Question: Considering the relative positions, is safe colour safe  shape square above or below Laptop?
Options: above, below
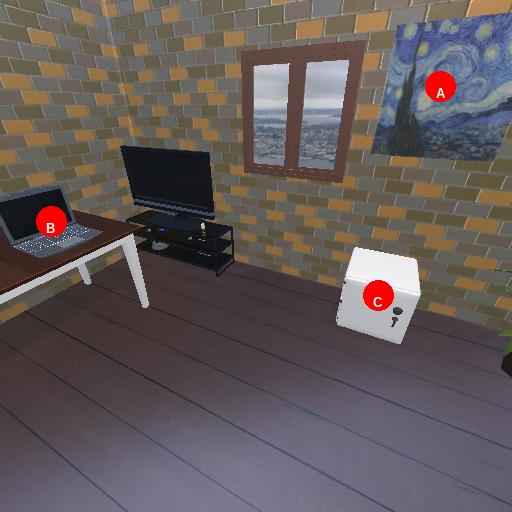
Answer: above